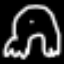
Label: frog